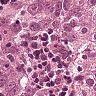
Metastatic tissue present: yes